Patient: sex F, age 69
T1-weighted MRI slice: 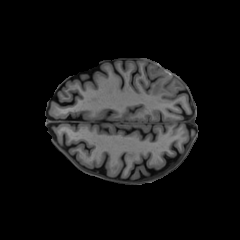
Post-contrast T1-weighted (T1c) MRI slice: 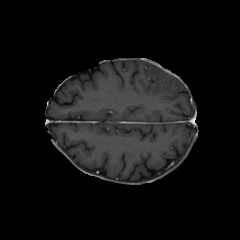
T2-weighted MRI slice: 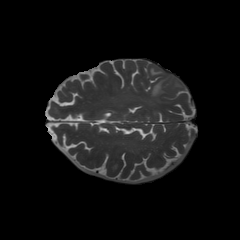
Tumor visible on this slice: yes
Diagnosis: Glioblastoma, IDH-wildtype
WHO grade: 4